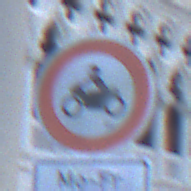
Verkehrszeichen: VerbotKraftraeder
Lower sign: ZeitangabenMitBeschraenkungAufWochentage2
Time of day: Dawn
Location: Outdoor (Urban)
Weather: Clear
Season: NotSpecified
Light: Natural